Question: I am trying to extract text from an image using python tesseract. I have tried multiple fail extractions. What is the reason that tesseract is unable to extract text?
Here is the image []
'''
import cv2
import pytesseract as pt
inp = "./image.jpg"
img = cv2.imread(inp)
print(pt.image_to_string(img))
'''
'''
tesseract 4.0.0-beta.1
leptonica-1.75.3
libgif 5.1.4 : libjpeg 8d (libjpeg-turbo 1.5.2) : libpng 1.6.34 : libtiff 4.0.9 : zlib 1.2.11 : libwebp 0.6.1 : libopenjp2 2.3.0
Found AVX512BW
Found AVX512F
Found AVX2
Found AVX
Found SSE
'''
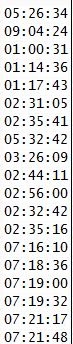
Answer: You could do some preprocessing with opencv to fix the problem
'''
try:
from PIL import Image
except ImportError:
import Image
import pytesseract # pip install pytesseract
import cv2 # pip install opencv-python
# Opens the image with opencv
image = cv2.imread("test.jpg",0) #change to your file
# Preprocesses the image
thresh = cv2.threshold(image,0,255,cv2.THRESH_BINARY_INV + cv2.THRESH_OTSU)[1]
# Only prints allowed chars which is <PHONE>:
print(pytesseract.image_to_string(thresh, lang='eng', config='--psm 6 -c tessedit_char_whitelist=<PHONE>:'))
'''
Output:
'''
05:26:34
09:04:24
01:00:31
01:14:36
01:17:43
02:31:05
02:35:41
05:32:42
03:26:09
02:44:11
02:56:00
02:32:42
02:35:16
07:16:10
07:18:36
07:19:00
07:19:32
07:21:17
07:21:48
'''
Keep in mind you also need tesseract installed and added to the path
If you get a lot of random stuff or it didn't find the language "eng" there is a easy fix:
'If you are on linux cd into /usr/local/share/tessdata or /usr/share/tessdata and run'
'''
sudo wget https://github.com/tesseract-ocr/tessdata/raw/master/eng.traineddata
'''
That will download the english language file and hopefully fix the problem
Tessreact version:
'''
>> tesseract --version
tesseract 4.1.1
leptonica-1.81.0
libgif 5.2.1 : libjpeg 8d (libjpeg-turbo 2.1.0) : libpng 1.6.37 : libtiff 4.3.0 : zlib 1.2.11 : libwebp 1.2.0
Found AVX2
Found AVX
Found FMA
Found SSE
Found libarchive 3.5.1 zlib/1.2.11 liblzma/5.2.5 bz2lib/1.0.8 liblz4/1.9.3 libzstd/1.4.5
'''